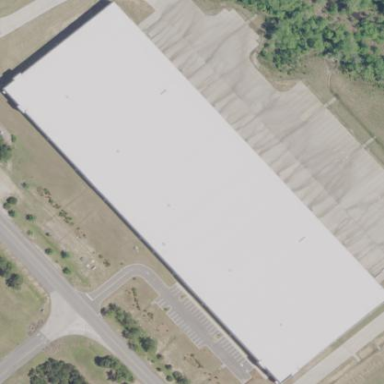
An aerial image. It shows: Warehouse building.